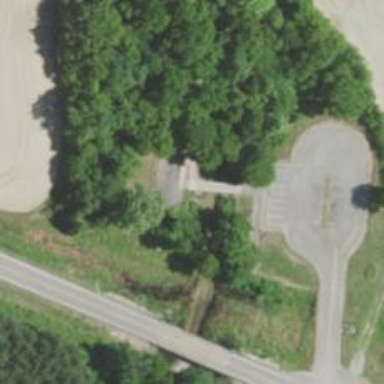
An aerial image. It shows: Footway bridge.